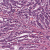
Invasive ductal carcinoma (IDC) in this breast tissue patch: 1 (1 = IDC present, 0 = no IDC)